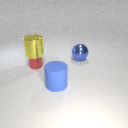
small red metal cylinder in front of large blue metal sphere